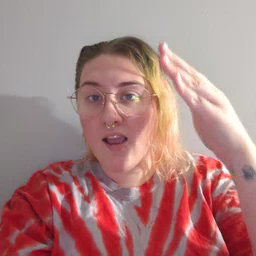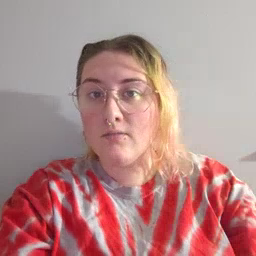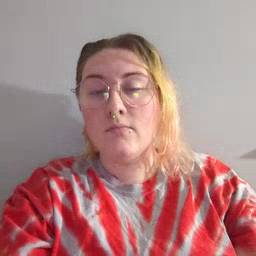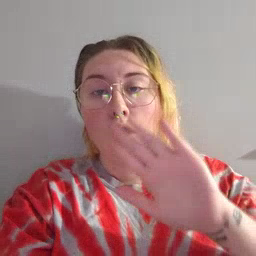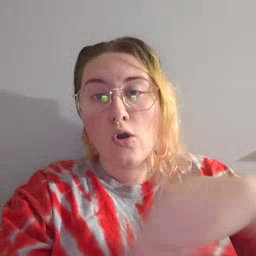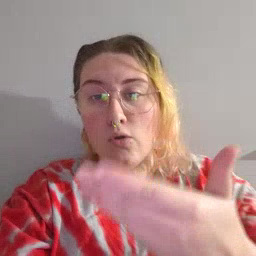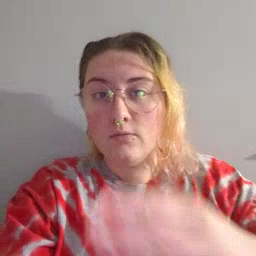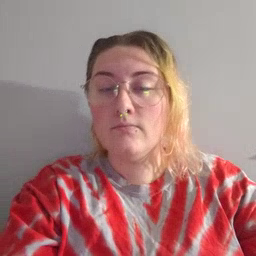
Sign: all